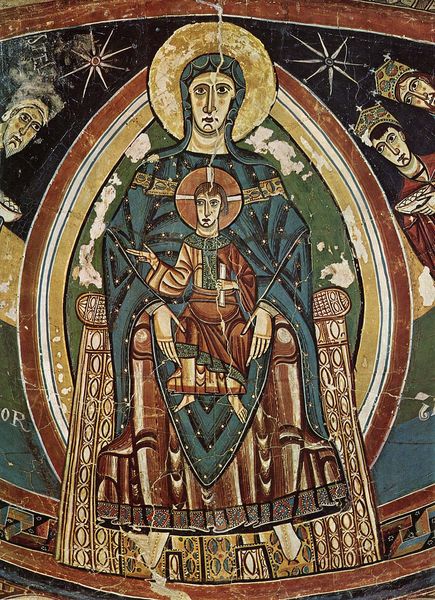
Titel: Wandmalerei aus Santa María de Tahull (ursprünglich)
Institution: Barcelona, Museo de Arte de Cataluna
Schlagwörter: blau, gemälde, grün, braun, rot, falten, bildnis, hände, gewand, gold, kind, mutter, krone, engel, sitz, könig, thron, ornamente, wandmalerei, stern, sterne, heiligenschein, nimbus, christus, jesus, romanik, segen, könige, maria, madonna, russisch, kronen, jesuskind, mandorla, apostel, glorie, vignette, muttergottes, gewnad, heilige drei könige, balthasar, melchior, mandola, hristus, madnorla, vignette+, braun+bau